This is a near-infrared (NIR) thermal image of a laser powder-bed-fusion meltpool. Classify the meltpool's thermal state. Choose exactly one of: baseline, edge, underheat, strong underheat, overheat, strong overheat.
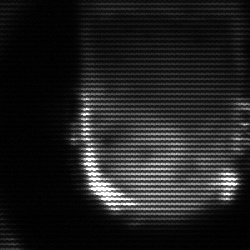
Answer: baseline